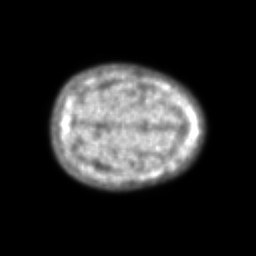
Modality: PET
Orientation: axial
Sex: female
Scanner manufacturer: ge